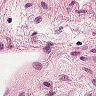
Metastatic tissue present: no